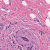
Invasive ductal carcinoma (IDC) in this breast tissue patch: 0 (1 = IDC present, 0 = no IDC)